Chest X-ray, PA view. Patient: 45 years old, sex F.
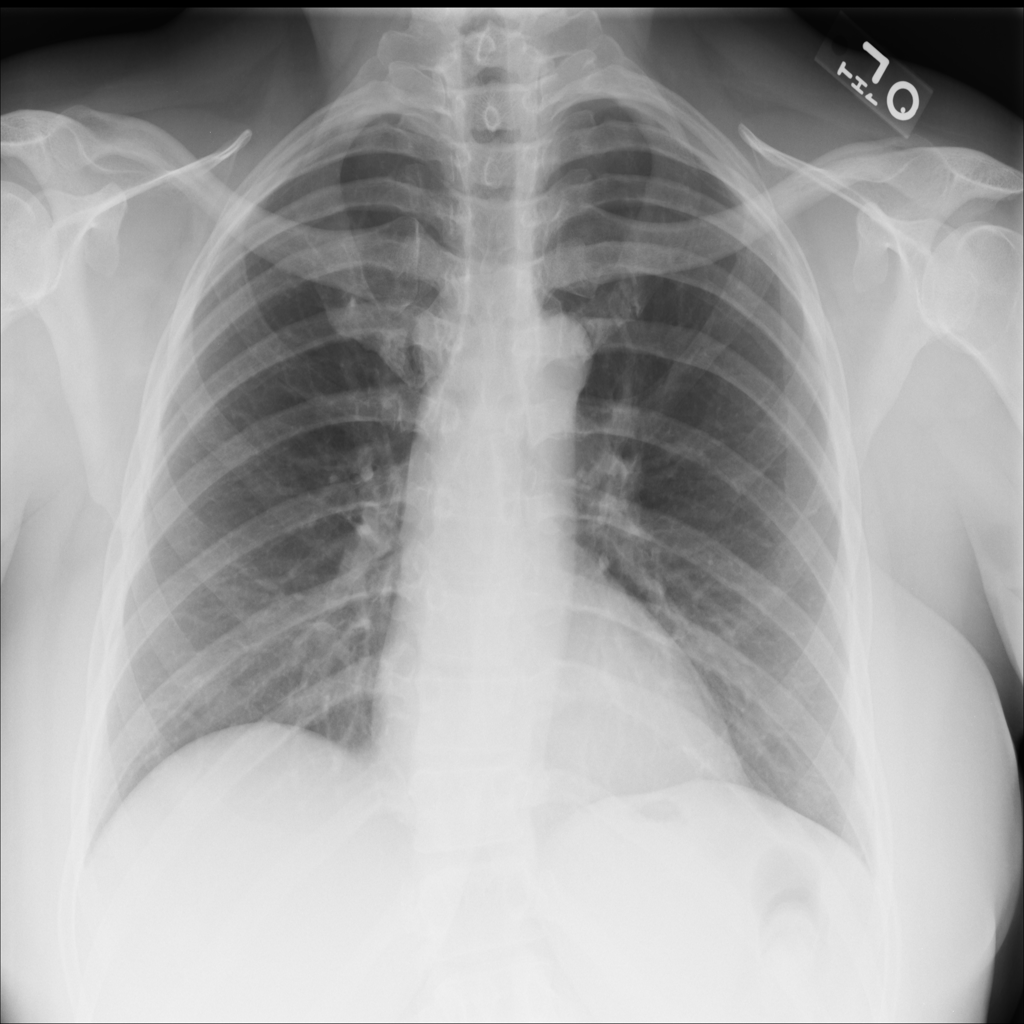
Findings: No Finding